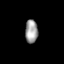
Tissue: prostate
Cell type: Myeloid cells
Senescence score: 0.3098
Nuclear area (px): 287
Mean DAPI intensity: 158.645